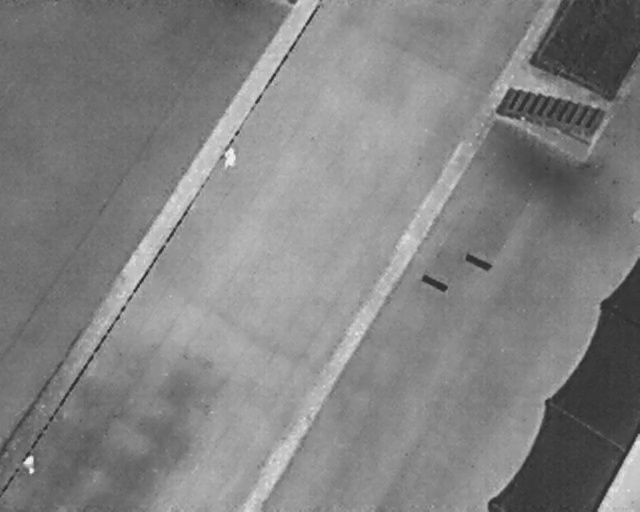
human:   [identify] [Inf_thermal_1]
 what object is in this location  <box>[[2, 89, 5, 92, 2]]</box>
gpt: <ref>1 medium person at the bottom left</ref>

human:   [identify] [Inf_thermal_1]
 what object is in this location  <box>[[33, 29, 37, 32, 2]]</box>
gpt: <ref>1 large person at the center</ref>